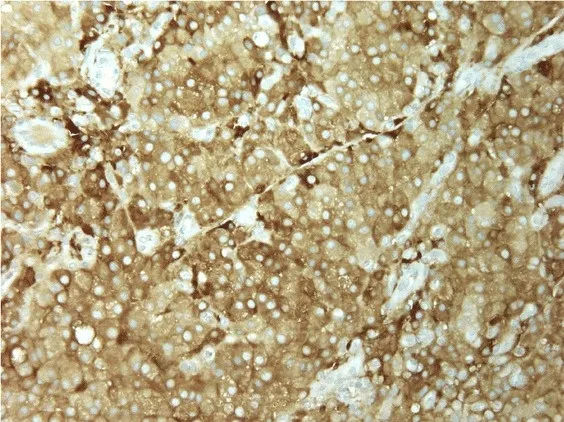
Photo of the tumor at high magnification (X400). Tumors cells were diffusely stained with antibody to inhibin A(immunoperoxydase). All tumor cells present a diffuse and strong cytoplasmic staining.
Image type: pathology (immunostaining)